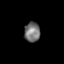
Tissue: skin
Cell type: Epithelial cells
Senescence score: 0.2317
Nuclear area (px): 305
Mean DAPI intensity: 116.308